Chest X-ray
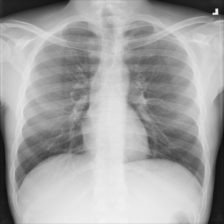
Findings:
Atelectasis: negative
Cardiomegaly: negative
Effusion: negative
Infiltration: negative
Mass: negative
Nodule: negative
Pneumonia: negative
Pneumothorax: negative
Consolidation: negative
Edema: negative
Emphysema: negative
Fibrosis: negative
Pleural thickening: negative
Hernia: negative